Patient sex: F
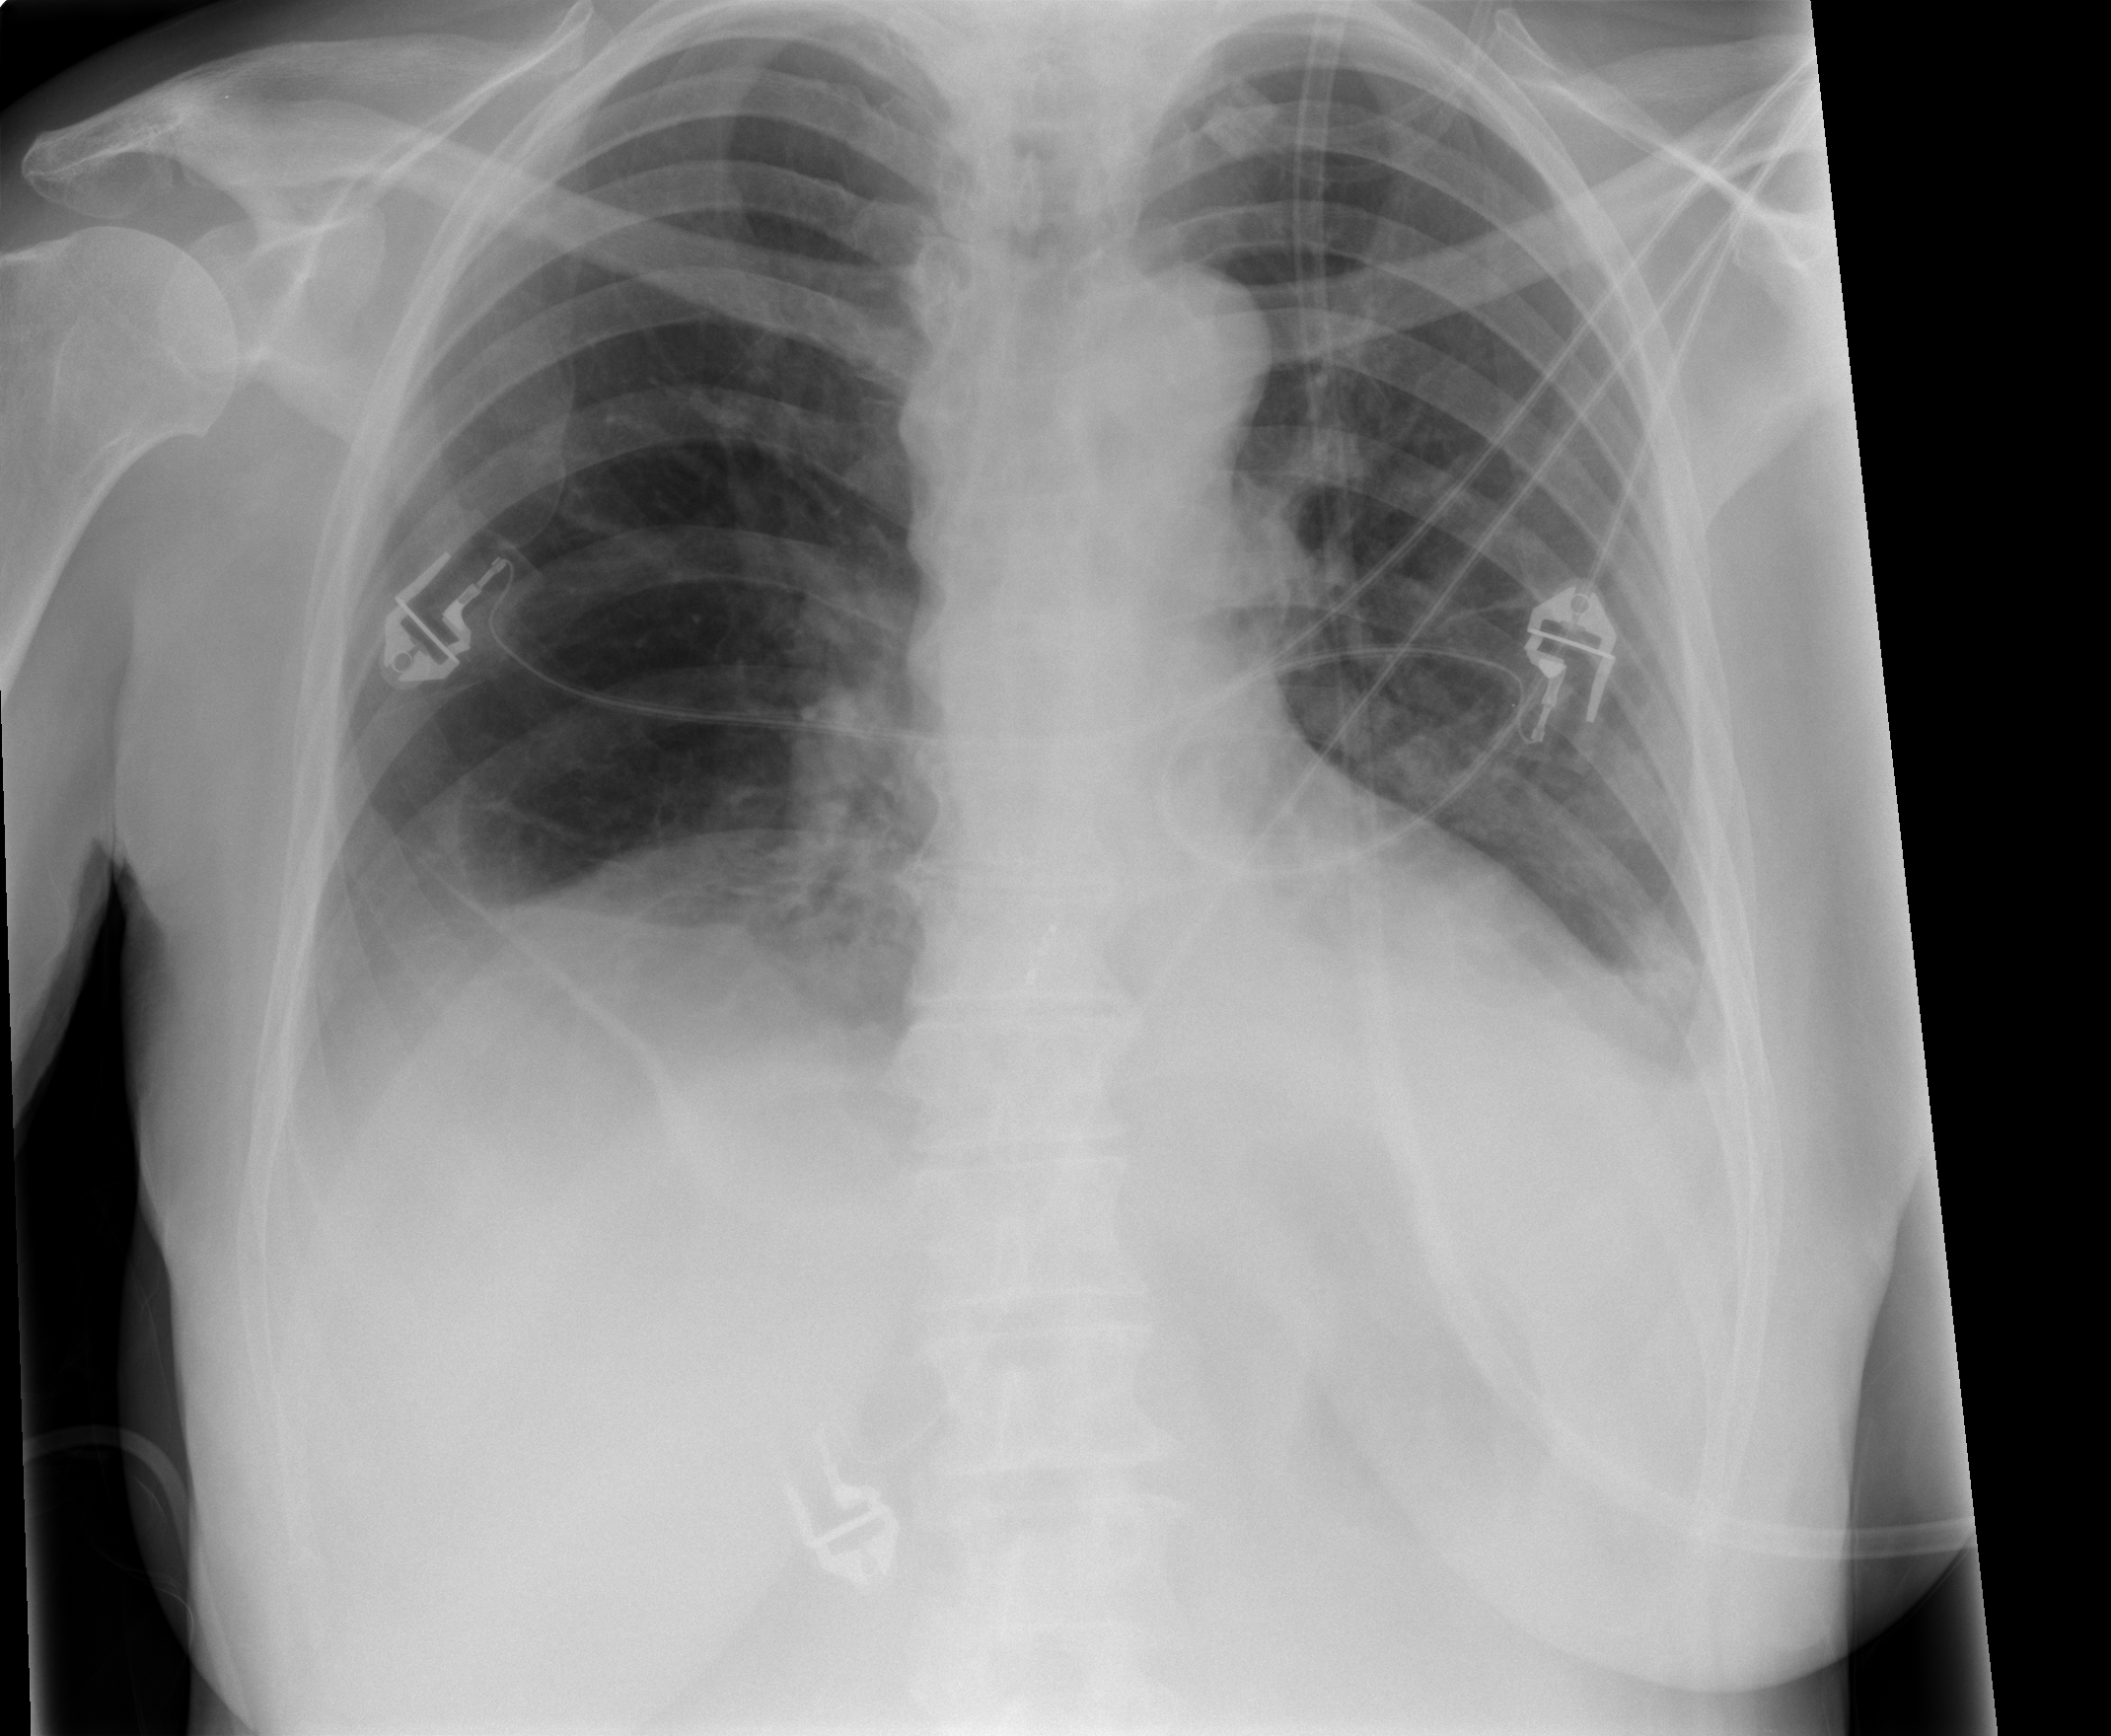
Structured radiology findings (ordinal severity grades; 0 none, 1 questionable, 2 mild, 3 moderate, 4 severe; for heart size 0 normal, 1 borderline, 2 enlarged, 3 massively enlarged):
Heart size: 1
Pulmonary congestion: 0
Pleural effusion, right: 2
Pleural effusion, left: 2
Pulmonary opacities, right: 0
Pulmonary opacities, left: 0
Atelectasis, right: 2
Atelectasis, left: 1